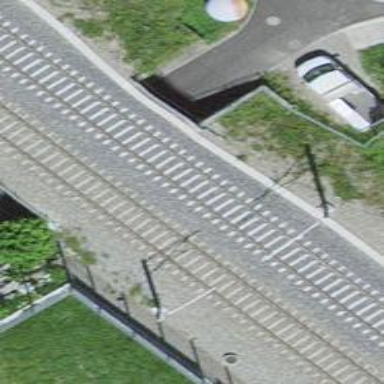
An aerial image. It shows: Bridge with electrified rail tracks and contact line.